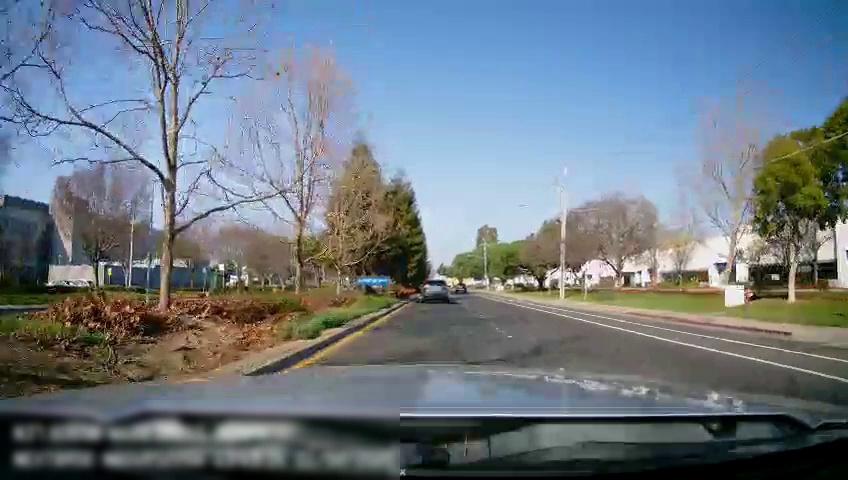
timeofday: Day
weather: Sunny
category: Drivable Space
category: Vehicles | SUV
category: Vehicles | SUV
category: Lanes | Alternate Lane
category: Lanes | Alternate Lane
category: Lanes | Alternate Lane
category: Lanes | Current Lane